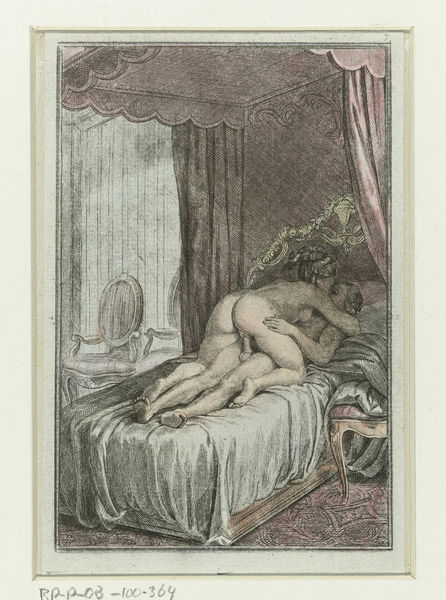
Titel: Copulerend paar, liggend in hemelbed
Standort: Amsterdam
Institution: Rijksmuseum
Schlagwörter: mann, nackt, grün, menschen, frau, raum, stuhl, rot, teppich, barock, vorhang, bett, schlafzimmer, sex, baldachin, himmelbett, lacken, bettszene, laaken